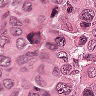
Metastatic tissue present: yes